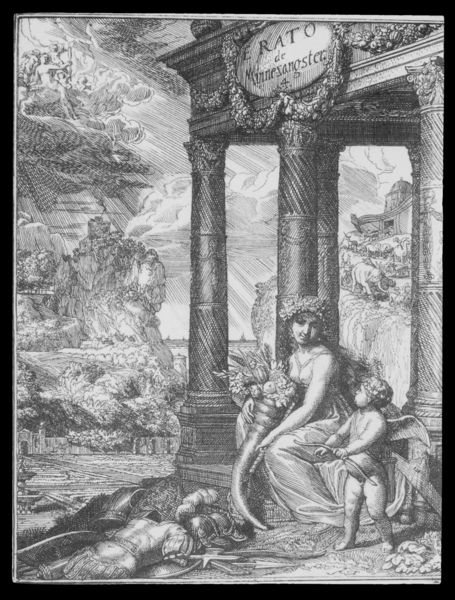
Titel: Erato, Titelseite für Buch 4, Inleyding tot de Hooge Schoole der Schilderkonst
Künstler: Samuel van Hoogstraten
Schlagwörter: blätter, felsen, gott, himmel, mann, wasser, wolken, bäume, landschaft, mädchen, blumen, brust, frau, hell, licht, säule, säulen, zeichnung, dame, park, tier, tiere, tuch, alt, jung, stein, tot, füllhorn, horn, sonne, stoff, kind, engel, früchte, putte, putto, bogen, oben, burg, strahlen, druck, radierung, stich, waffen, verletzt, worte, ritter, rüstung, gravierung, götter, griechisch, sage, krieger, eros, tempel, amor, pfeil, minnesänger, fortuna, persephone, demeter, erato, föügel, ceres, de, beschaulichkeit, manesangster, rato, minnesangster, muttergluck